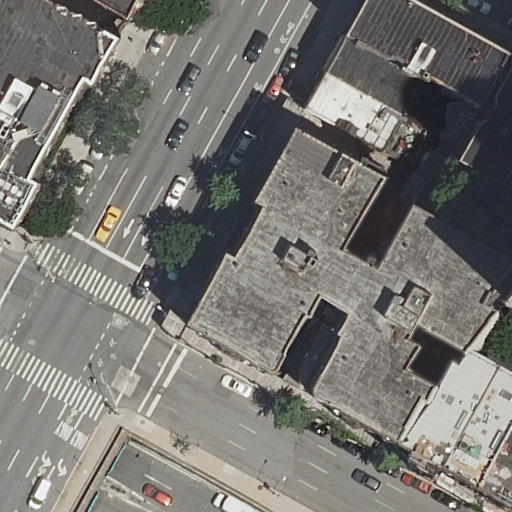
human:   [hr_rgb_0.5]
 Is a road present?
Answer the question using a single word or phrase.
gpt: yes

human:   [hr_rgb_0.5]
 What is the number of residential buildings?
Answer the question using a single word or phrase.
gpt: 12

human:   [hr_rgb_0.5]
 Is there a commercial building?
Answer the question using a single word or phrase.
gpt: no

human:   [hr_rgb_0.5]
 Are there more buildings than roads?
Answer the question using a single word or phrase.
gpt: no

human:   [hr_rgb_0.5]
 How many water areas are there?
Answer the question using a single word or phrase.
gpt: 0

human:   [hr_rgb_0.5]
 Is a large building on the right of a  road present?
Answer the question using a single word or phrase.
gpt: yes

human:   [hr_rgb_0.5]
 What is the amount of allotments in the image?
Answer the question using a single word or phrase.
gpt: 0

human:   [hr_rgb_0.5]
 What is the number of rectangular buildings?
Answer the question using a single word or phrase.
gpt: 7

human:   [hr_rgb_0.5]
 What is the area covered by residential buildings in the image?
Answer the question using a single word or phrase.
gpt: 3868m2

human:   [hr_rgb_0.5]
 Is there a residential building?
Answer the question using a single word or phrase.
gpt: yes

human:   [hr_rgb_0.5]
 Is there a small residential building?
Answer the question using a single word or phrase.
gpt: yes

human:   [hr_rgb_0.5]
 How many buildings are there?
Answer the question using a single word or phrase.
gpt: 12

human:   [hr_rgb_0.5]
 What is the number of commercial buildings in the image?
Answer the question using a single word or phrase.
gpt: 0

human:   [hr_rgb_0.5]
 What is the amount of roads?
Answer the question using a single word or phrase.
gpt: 14

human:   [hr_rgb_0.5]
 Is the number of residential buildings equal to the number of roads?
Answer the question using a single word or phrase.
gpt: no

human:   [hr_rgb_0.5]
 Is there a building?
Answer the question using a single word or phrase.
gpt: yes

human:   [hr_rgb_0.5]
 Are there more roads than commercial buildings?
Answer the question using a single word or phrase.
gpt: yes

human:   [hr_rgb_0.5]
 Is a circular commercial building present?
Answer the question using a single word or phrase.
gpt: no

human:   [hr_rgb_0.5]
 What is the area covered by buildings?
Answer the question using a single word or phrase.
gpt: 3868m2

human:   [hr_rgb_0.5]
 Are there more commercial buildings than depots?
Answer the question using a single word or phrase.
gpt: no

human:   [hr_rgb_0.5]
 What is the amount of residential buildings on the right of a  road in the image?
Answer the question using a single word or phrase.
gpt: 10

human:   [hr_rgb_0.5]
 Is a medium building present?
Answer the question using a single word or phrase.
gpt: yes

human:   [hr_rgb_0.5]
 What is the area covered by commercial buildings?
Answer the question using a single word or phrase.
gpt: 0m2

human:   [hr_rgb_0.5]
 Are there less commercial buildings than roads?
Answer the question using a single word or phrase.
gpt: yes

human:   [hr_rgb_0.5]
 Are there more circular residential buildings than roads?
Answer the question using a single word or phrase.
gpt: no

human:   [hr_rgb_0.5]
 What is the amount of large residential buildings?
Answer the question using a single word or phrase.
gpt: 2

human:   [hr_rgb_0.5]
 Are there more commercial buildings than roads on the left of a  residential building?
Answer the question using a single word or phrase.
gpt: no

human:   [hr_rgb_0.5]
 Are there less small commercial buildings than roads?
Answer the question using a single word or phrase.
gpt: yes

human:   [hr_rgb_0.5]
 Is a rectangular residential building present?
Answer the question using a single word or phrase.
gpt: yes

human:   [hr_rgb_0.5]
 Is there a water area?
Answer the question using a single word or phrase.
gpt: no

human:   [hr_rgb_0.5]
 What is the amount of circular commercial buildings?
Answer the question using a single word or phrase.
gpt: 0

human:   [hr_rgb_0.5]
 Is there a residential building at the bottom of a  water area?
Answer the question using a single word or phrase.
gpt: no

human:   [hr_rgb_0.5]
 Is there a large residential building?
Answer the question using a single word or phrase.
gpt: yes

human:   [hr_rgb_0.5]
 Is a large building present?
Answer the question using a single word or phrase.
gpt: yes

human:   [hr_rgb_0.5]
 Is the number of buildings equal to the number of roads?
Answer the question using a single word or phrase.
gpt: no

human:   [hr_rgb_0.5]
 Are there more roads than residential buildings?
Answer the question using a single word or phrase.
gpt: yes

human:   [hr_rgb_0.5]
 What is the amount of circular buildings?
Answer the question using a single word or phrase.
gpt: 0

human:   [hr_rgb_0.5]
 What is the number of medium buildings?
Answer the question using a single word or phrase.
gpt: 5

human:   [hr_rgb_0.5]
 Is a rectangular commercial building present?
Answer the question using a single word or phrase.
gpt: no

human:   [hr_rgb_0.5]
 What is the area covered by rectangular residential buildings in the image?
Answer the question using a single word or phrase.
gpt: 517m2

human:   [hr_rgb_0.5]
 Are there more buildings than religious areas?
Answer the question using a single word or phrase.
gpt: yes

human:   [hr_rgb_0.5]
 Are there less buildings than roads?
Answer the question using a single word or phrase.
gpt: yes

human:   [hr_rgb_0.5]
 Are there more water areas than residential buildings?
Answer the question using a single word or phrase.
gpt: no

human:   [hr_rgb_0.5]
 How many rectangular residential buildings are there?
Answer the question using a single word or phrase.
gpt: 7

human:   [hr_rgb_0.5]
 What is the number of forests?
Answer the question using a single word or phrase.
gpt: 0

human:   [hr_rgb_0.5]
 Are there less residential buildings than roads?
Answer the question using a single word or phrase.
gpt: yes

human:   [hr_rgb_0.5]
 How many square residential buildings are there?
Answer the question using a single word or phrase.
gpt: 0

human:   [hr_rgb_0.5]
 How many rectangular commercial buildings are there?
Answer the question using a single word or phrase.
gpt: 0

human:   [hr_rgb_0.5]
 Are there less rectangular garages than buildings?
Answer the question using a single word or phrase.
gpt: yes

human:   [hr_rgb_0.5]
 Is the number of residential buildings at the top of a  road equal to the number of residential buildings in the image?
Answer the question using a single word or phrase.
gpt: yes

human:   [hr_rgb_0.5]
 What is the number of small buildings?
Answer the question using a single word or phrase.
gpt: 5

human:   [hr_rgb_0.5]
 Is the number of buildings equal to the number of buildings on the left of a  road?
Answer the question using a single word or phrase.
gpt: no

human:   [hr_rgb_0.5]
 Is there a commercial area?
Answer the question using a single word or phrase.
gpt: no

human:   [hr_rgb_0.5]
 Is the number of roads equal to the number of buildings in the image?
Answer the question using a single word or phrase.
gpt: no

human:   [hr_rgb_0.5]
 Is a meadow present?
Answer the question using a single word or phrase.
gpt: no

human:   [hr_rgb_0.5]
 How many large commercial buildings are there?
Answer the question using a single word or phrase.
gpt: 0

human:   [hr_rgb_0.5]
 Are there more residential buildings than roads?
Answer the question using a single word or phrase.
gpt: no

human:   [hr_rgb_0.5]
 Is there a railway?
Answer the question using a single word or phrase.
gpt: no

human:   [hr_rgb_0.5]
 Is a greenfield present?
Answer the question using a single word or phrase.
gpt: no

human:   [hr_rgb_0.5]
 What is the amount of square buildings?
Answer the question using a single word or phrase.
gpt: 0

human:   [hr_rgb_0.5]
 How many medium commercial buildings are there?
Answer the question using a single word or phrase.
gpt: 0

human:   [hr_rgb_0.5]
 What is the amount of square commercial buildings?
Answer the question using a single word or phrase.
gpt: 0

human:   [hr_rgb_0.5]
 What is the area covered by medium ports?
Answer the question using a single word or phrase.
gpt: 0m2

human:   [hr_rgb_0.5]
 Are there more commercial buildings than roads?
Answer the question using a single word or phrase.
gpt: no